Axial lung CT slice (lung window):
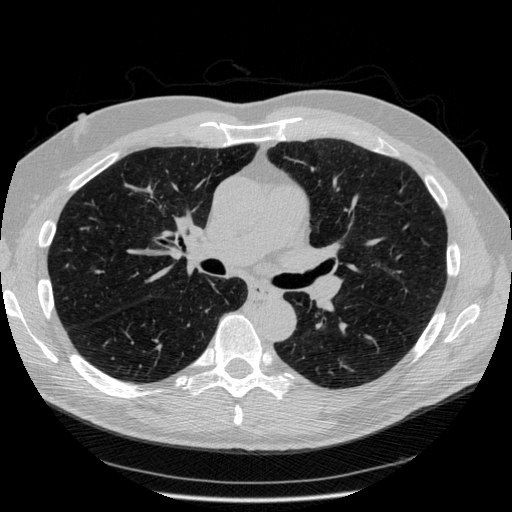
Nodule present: no